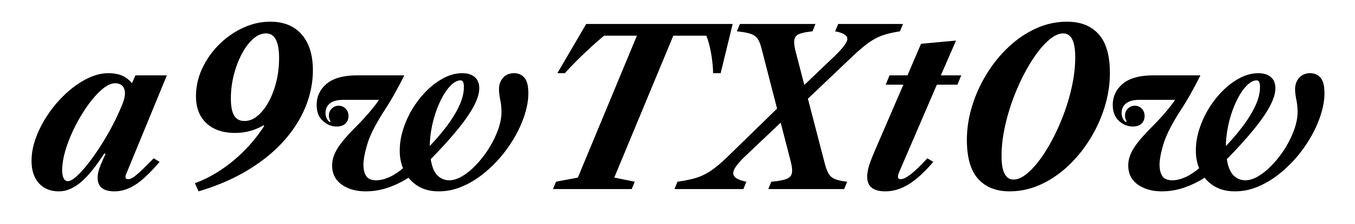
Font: LibreCaslonText-Italic_Bold_Italic